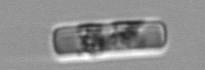
Label: Guinardia_delicatula